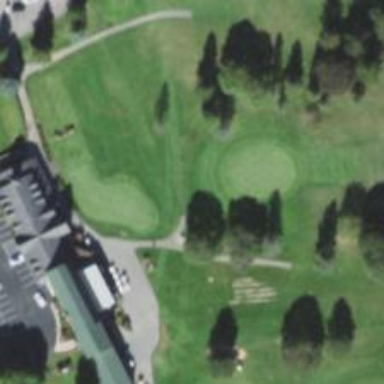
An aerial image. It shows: Golf cartpath that is also road path.